Interaction volume radius: 5 \u00c5
Interaction volume height: 10 \u00c5
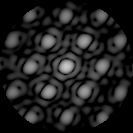
Disorder parameter: 0.2686